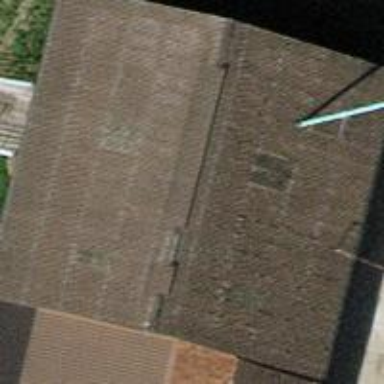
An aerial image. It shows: Gabled roof on farm auxiliary building.